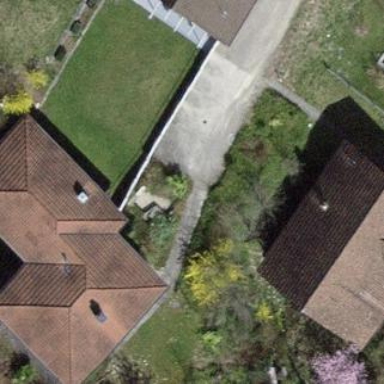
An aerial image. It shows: Building with tiled roof.